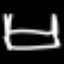
Label: bed